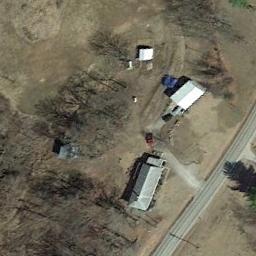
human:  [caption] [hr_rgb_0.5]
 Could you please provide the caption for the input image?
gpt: There are several houses among the lush woods .

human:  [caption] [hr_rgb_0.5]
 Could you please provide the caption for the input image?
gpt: There is a road next to the sparse residential .

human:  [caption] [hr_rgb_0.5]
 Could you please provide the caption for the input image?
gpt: There are several houses of various sizes and many withered trees in a sparse residential area, And a road .

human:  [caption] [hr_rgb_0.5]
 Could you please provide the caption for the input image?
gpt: The sparse residential is on the bare land next to some trees and a road .

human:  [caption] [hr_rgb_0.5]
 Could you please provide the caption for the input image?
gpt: A sparse residential area with some brown trees and three buildings .